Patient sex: M
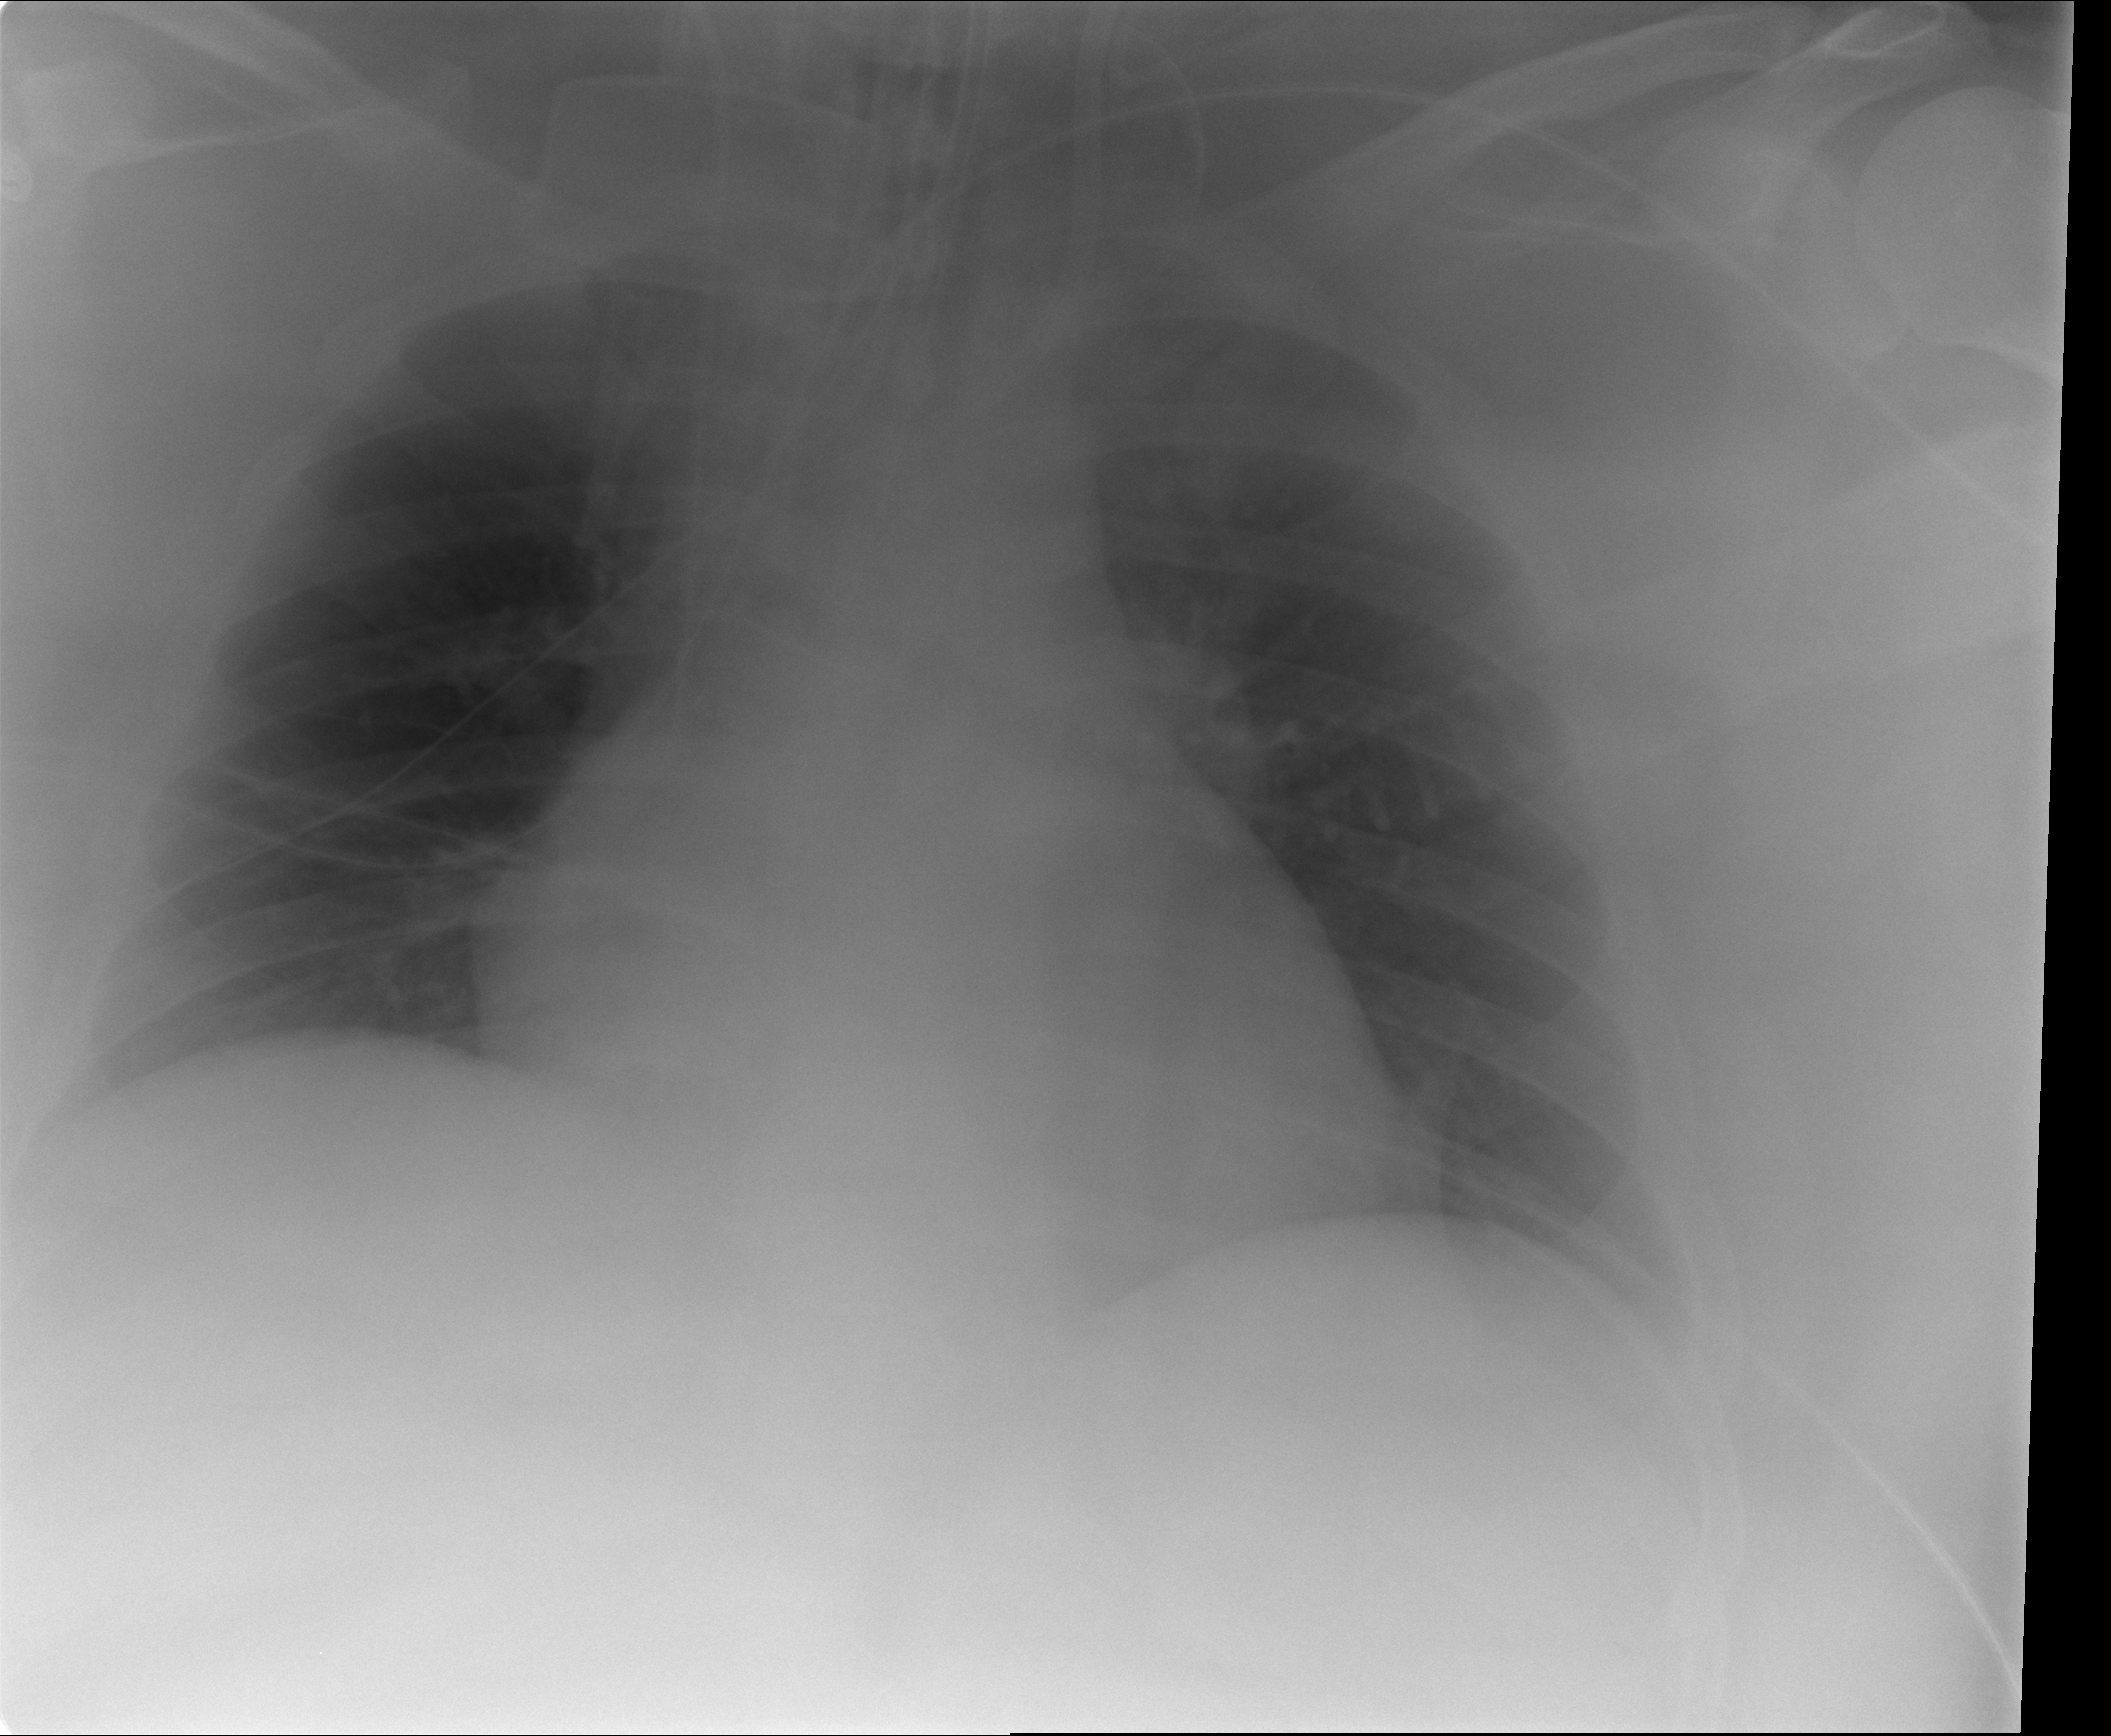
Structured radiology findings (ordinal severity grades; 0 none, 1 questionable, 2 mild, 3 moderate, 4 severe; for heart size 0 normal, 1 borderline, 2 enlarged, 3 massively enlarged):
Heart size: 1
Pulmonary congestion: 1
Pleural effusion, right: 0
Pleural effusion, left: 2
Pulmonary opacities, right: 0
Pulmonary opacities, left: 0
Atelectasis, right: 0
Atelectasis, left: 0